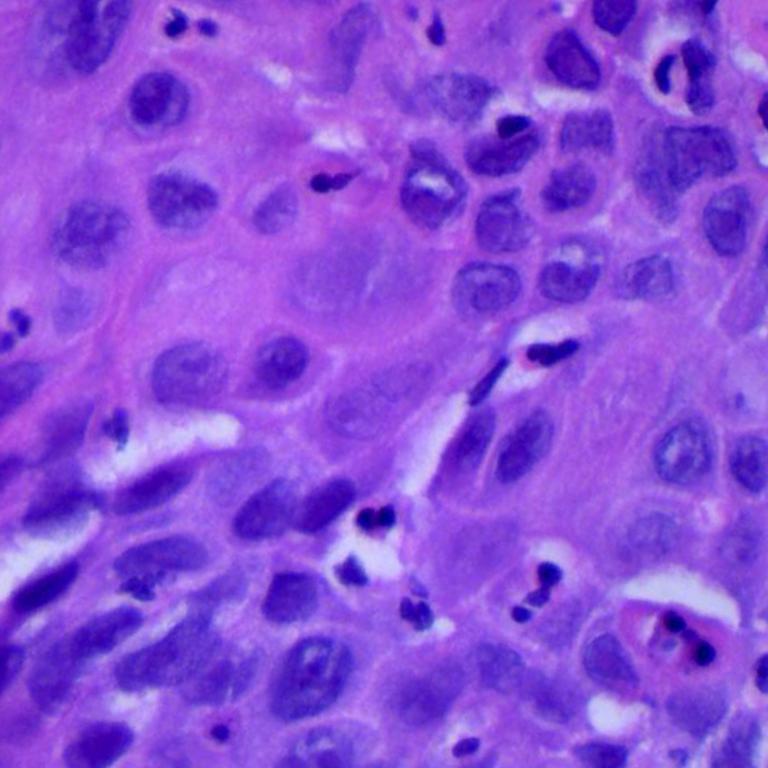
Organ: lung
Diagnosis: squamous carcinomas